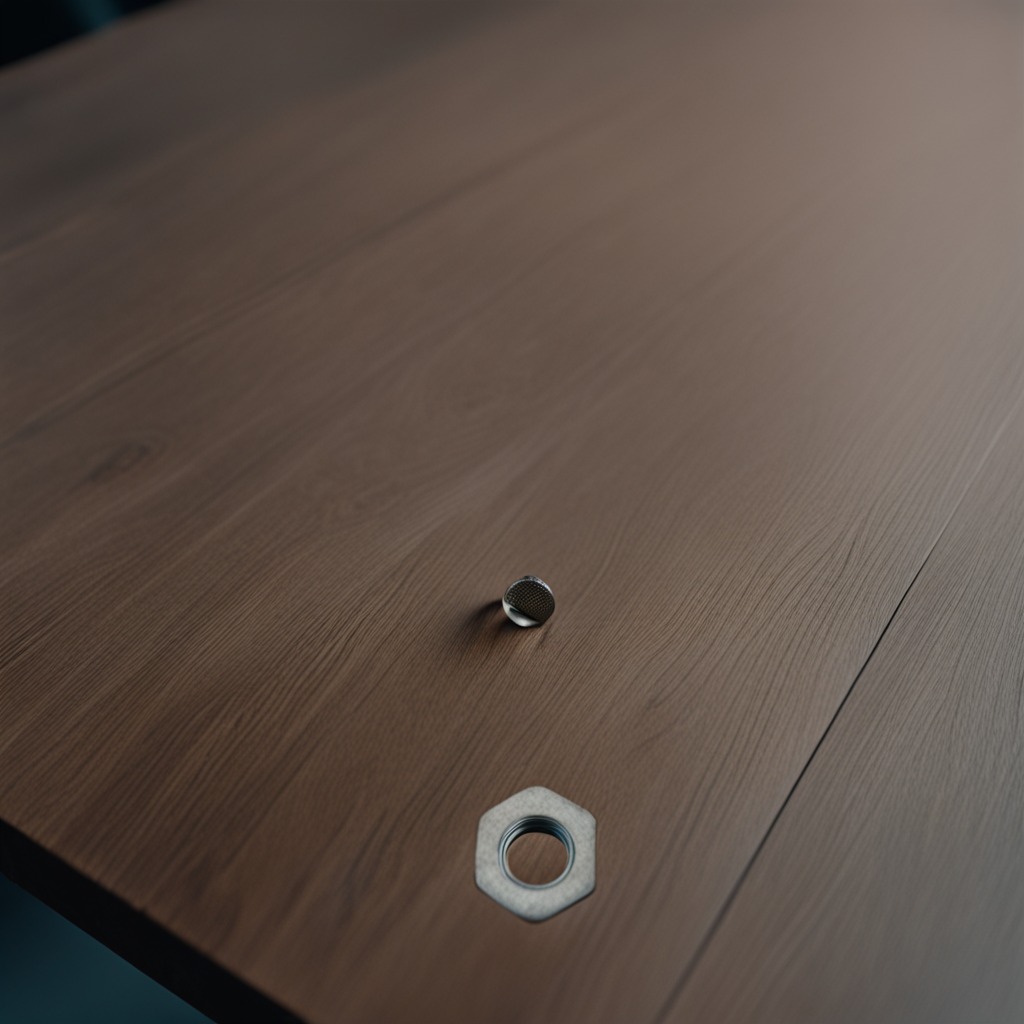
A metal nut lies on the old table.